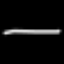
Label: line